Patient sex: M
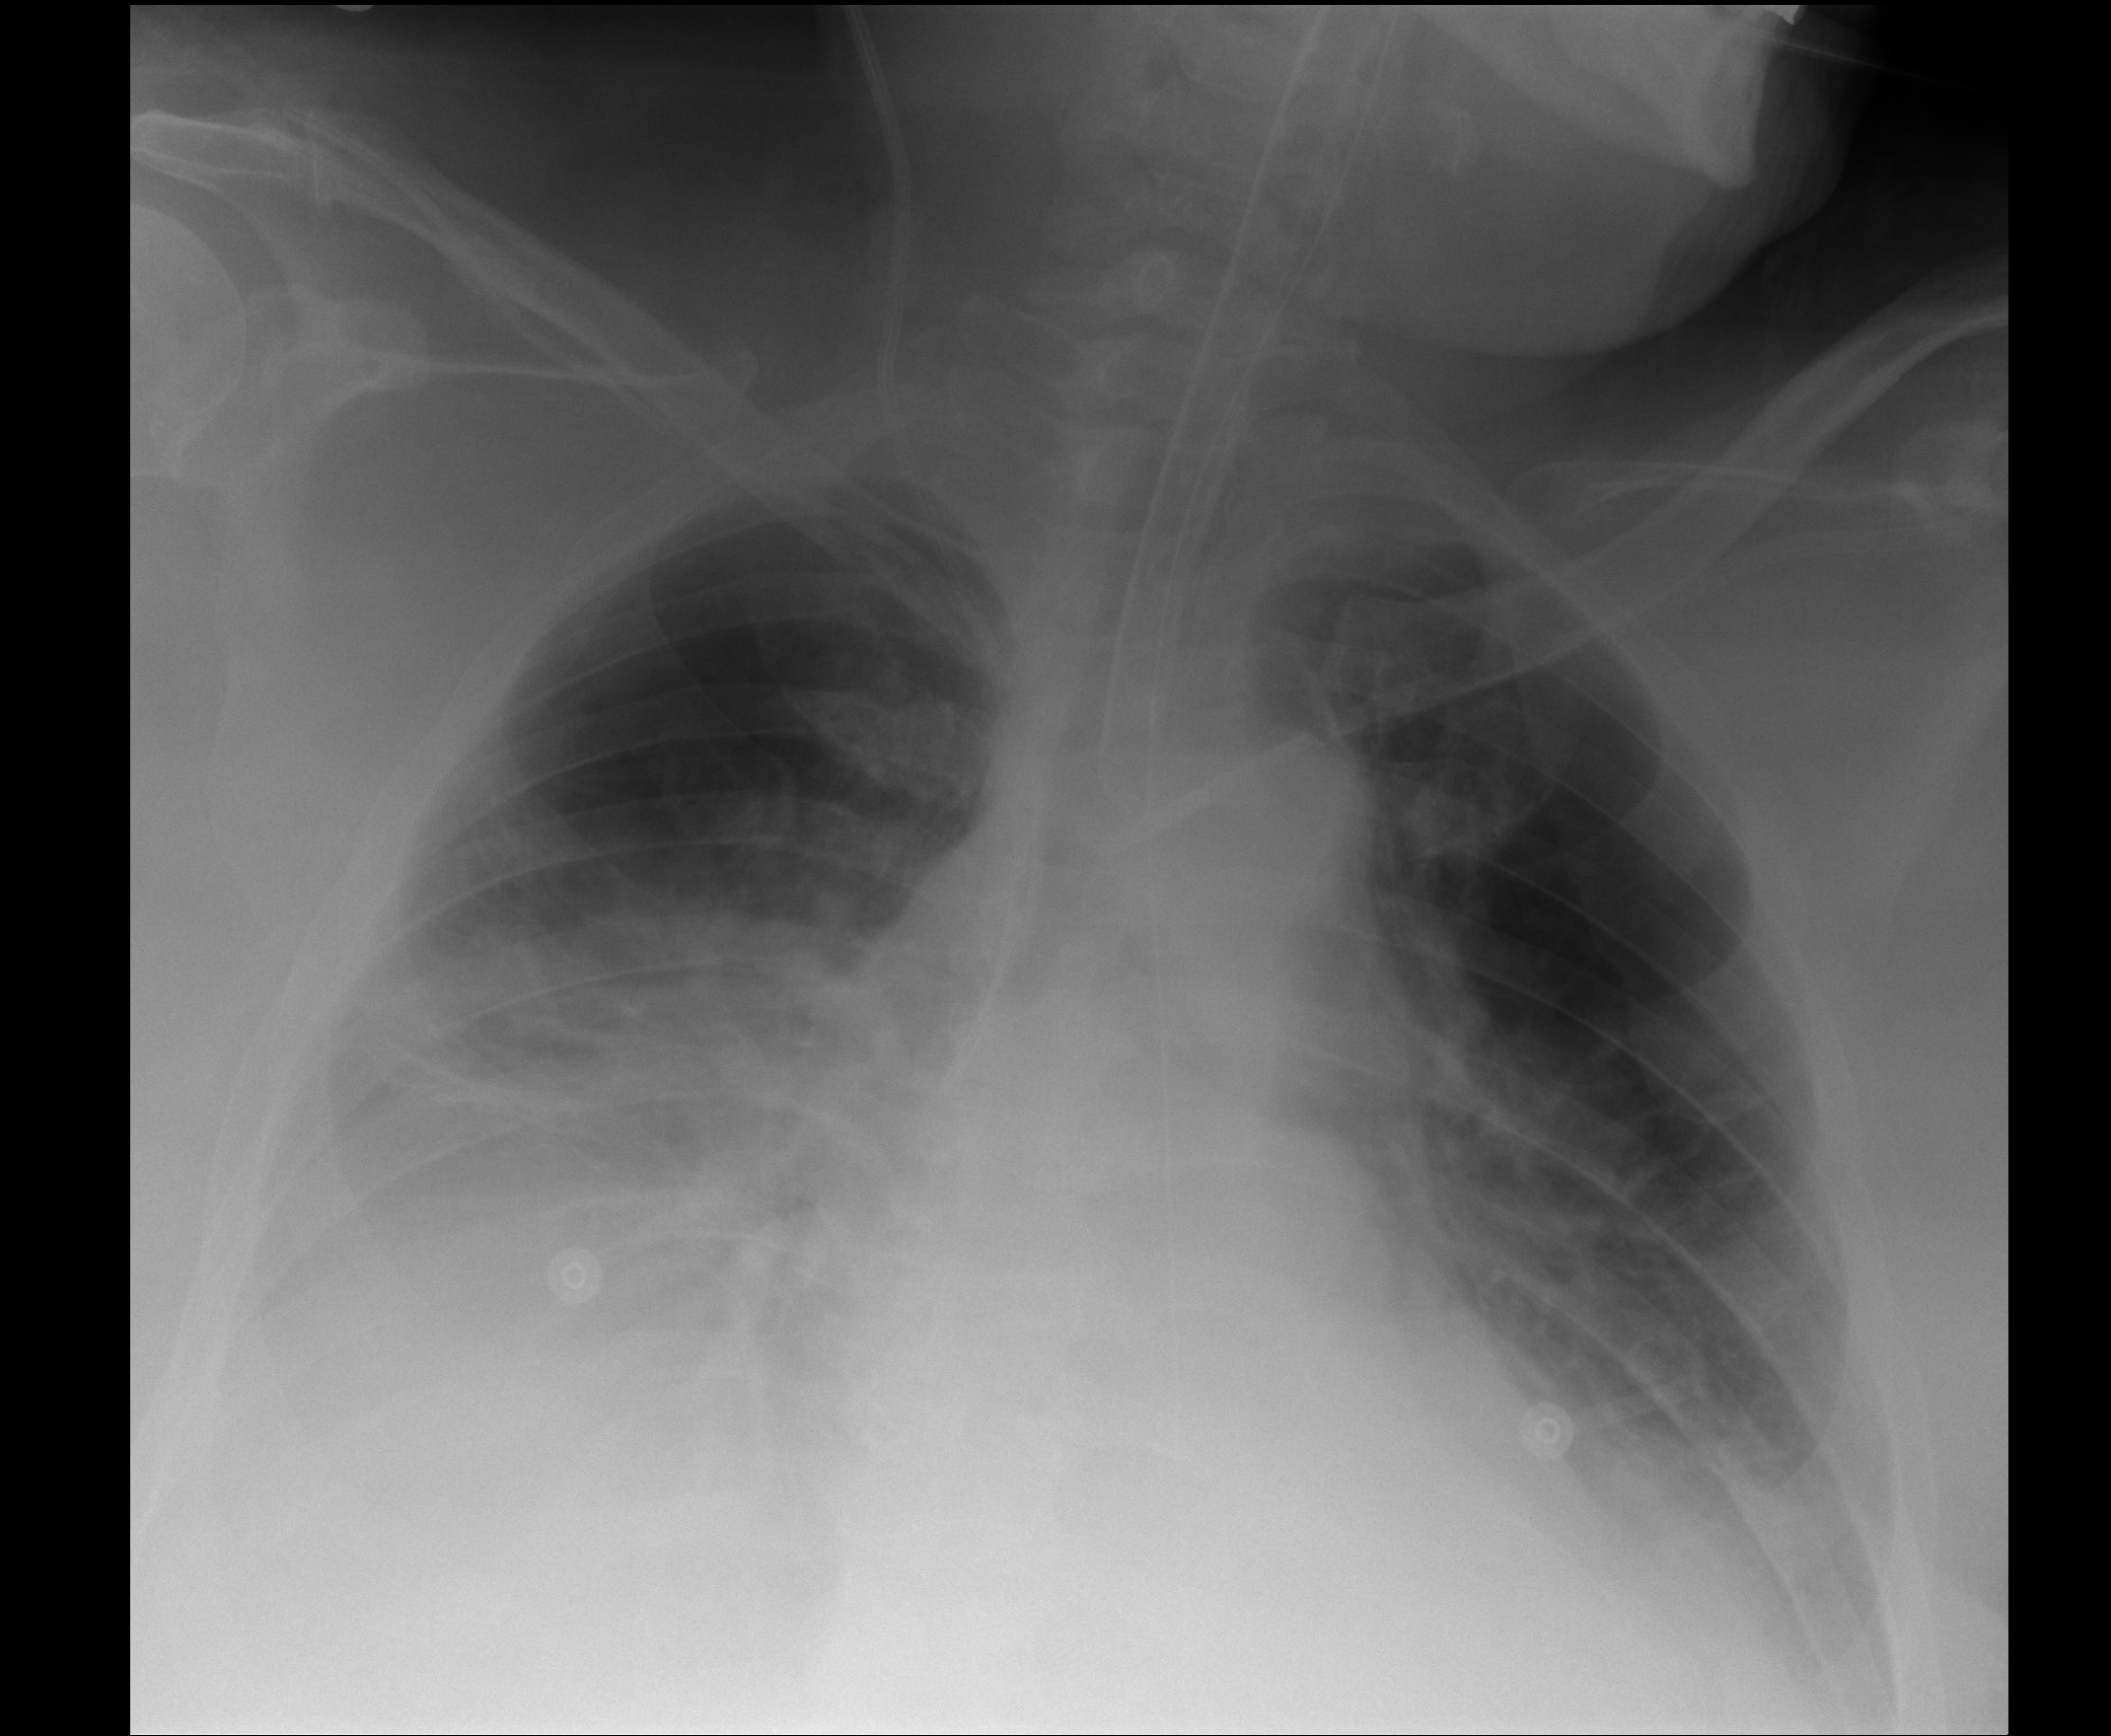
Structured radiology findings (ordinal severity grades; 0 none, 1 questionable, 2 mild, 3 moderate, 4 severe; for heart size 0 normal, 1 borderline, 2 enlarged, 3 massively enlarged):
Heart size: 0
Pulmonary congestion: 2
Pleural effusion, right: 3
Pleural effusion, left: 2
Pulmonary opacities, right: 1
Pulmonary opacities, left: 1
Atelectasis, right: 3
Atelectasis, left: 2